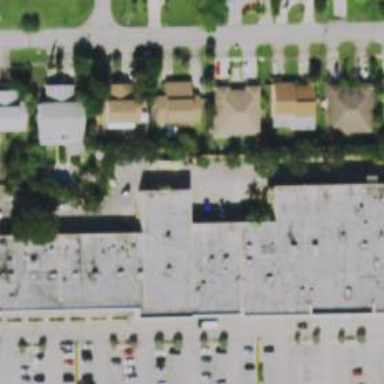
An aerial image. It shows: Retail building.